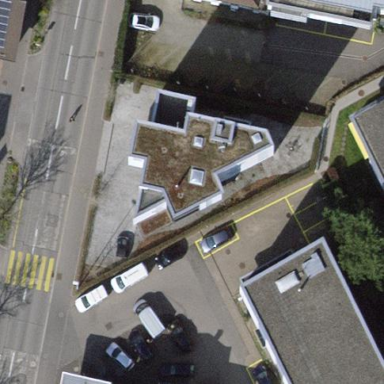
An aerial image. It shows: Apartment building with flat roof.